Question: I've had this problem for a while: When I use jquery '$.post', I see LOTS of requests in the Firebug console that are exactly the same, and only the last one returns anything. If I click on the plus sign to open the tree for any of the other requests, it shifts the console about 1px but is totally blank. The loading images in the console don't go away.
The image shown is the result of a single '$.post' action in Firebug 1.6.2, Mozilla Firefox 3.6.16 on Windows 7.

The action only executes once and returns one result, in other words it behaves normally. Is there an explanation for this, or is something awry with my code?
Even this code will trigger multiple requests in the console:
'''
$('form').submit(function (e) {
e.preventDefault();
$.post('/', {}, function(){
alert('ok');
}, "json");
});
'''
And the form:
'''
<form method="post" action="/">
<div>
<input type="hidden" value="1" name="id">
<button type="submit">Delete</button>
</div>
</form>
'''
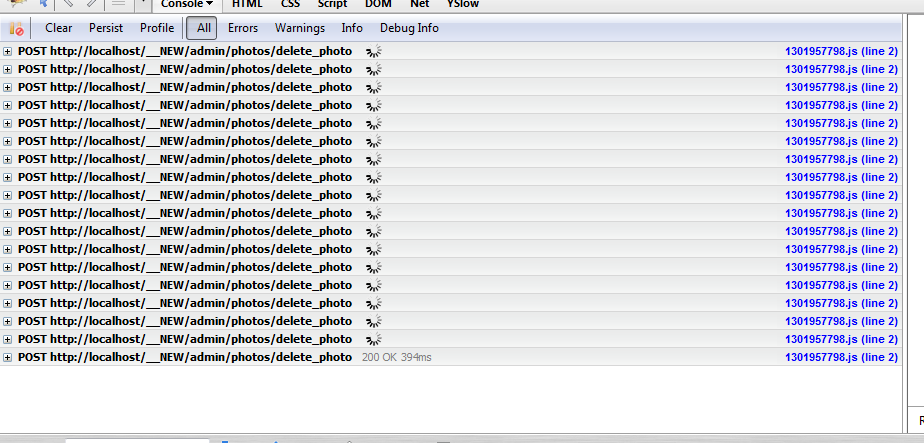
Answer: : I checked this out in Firebug Lite on Chrome (no problems), and eventually upgraded to Firefox 4 and Firebug 1.7. No more issues. I "re-google" the subject about once a month to see if it pops up and never once did I hear it reported. So, issue resolved... I guess (Although I miss FF3 already!). I have been dealing with this for at least a year, so I'm still interested in hearing if anyone else has experienced this.